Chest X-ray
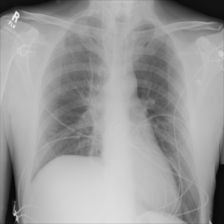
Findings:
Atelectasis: positive
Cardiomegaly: negative
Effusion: negative
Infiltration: negative
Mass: negative
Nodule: negative
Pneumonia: negative
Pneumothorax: negative
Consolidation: negative
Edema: negative
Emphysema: negative
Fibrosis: negative
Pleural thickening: negative
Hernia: negative